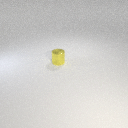
small yellow metal cylinder